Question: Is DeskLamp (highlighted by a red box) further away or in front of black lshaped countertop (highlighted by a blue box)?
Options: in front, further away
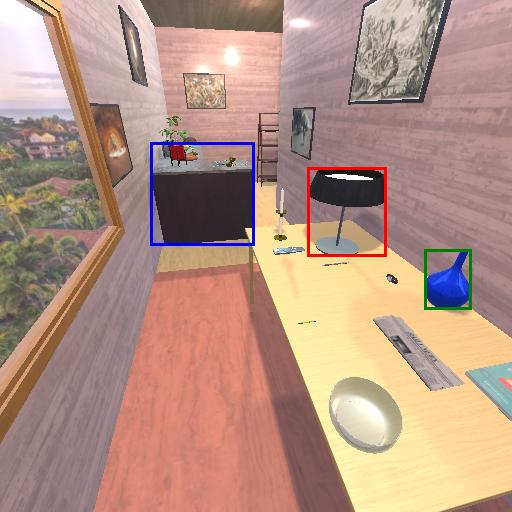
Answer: in front